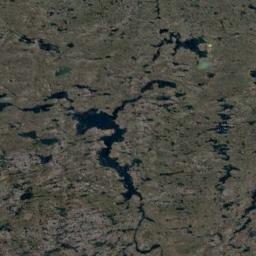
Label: wetland